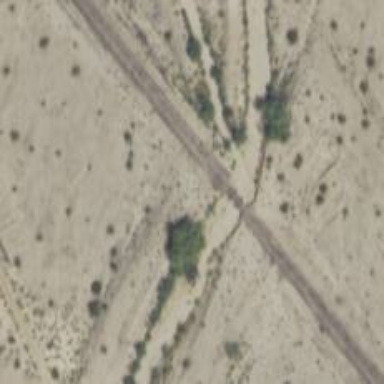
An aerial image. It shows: Abandoned railroad bridge.